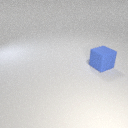
large blue rubber cube